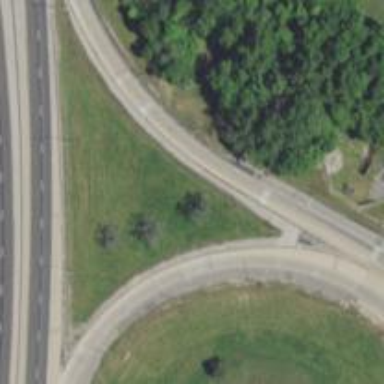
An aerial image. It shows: Primary link highway.